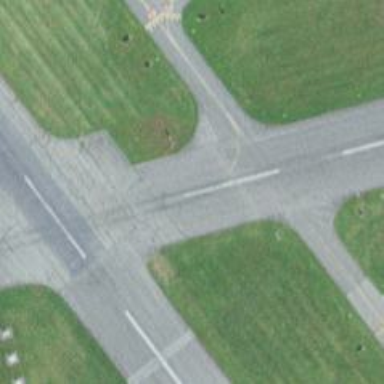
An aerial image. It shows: View of taxiway at the airport.